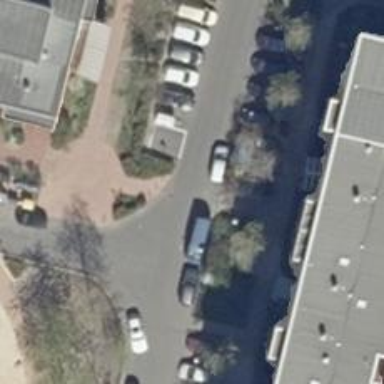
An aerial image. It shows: Residential road with asphalt surface and separate sidewalk.